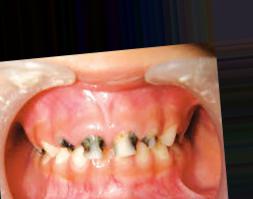
Condition: Caries